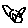
Label: cat